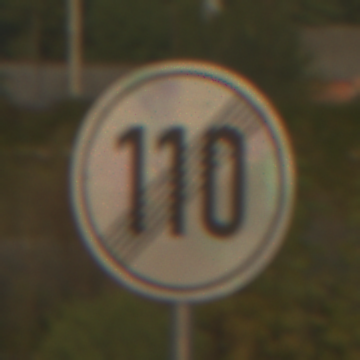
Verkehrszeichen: EndeGeschwindigkeit110
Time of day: SunriseSunset
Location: Outdoor (Suburban)
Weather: PartlyCloudy
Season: NotSpecified
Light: Natural